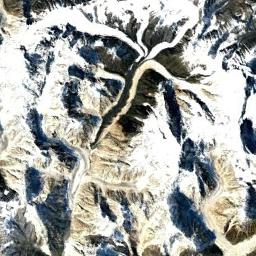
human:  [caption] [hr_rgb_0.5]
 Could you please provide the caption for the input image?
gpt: The snowberg has some valley glaciers .

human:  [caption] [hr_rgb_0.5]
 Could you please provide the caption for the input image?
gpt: A snow-covered mountain covered in large areas .

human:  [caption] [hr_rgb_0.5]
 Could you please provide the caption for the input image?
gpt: The snow berg is consist of bare land and white snow .

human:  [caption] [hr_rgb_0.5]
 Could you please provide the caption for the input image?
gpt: There is snow on the part of the snowberg .

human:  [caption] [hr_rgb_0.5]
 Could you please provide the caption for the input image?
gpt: The snowberg is covered with snow and some bare land .